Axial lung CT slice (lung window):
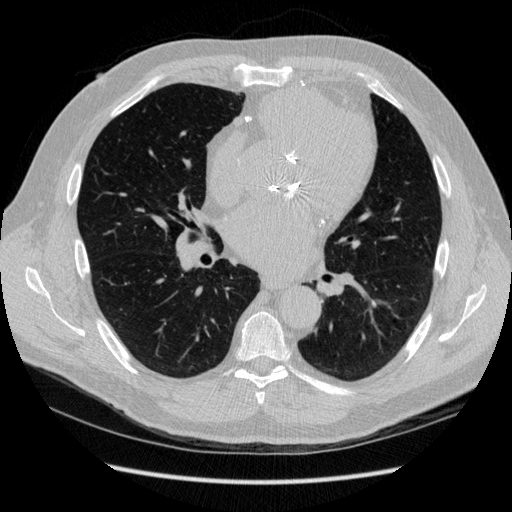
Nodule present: no